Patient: sex M, age 69
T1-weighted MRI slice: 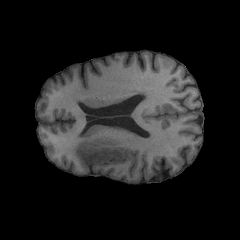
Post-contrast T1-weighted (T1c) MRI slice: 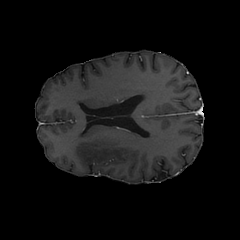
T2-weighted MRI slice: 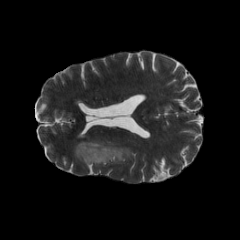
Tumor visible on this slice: yes
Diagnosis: Glioblastoma, IDH-wildtype
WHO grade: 4